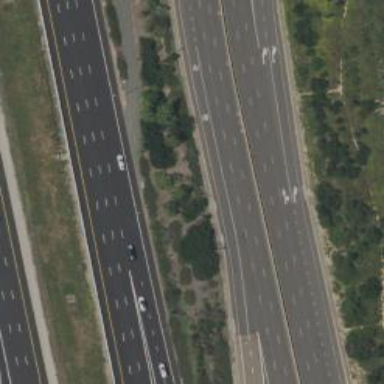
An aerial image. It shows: Expressway with asphalt surface and classified as primary highway.